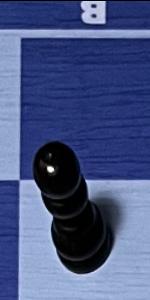
Label: Pawn_Black